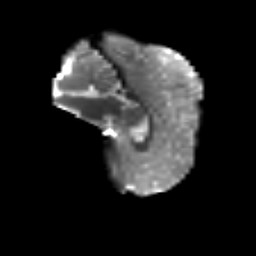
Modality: T2w
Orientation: sagittal
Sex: male
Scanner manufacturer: siemens
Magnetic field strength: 3 T
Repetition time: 5 s
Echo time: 0.071 s